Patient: sex F, age 26
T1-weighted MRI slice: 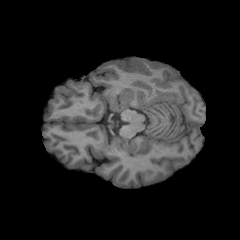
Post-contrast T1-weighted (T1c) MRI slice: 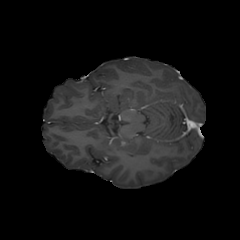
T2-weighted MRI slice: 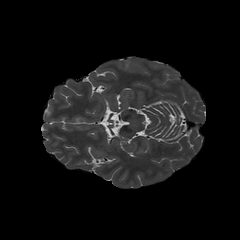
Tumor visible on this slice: no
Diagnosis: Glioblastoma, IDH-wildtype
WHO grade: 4